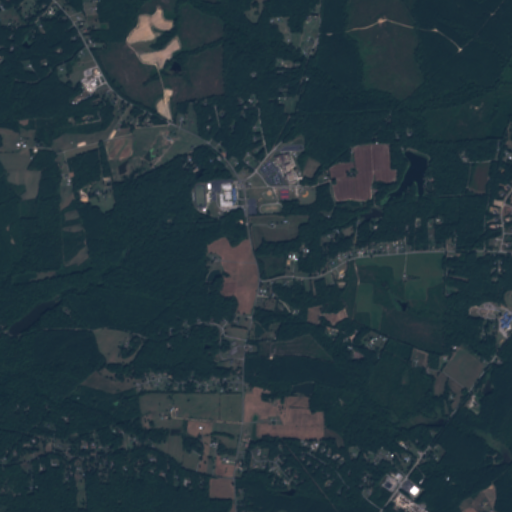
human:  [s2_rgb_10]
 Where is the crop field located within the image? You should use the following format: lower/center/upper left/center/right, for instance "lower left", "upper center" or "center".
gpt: The crop field is located in the center right of the image.
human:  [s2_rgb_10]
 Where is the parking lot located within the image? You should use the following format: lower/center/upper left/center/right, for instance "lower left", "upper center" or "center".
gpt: The parking lot is located in the lower right of the image.
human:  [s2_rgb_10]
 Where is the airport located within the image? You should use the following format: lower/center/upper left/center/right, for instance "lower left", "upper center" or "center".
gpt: There is no airport in the image.